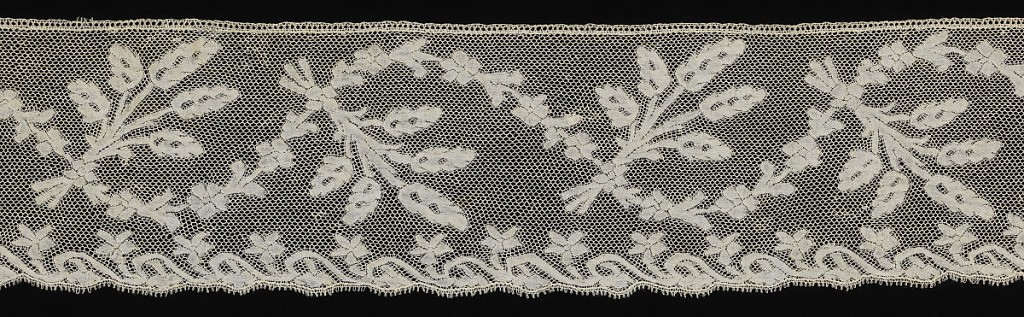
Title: Border
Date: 18th century
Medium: linen, cotton Technique: bobbin lace (Valenciennes style)
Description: Border of a garland intersected at intervals by small floral bouquets.